Field crop: tomato
Growth stage: 1
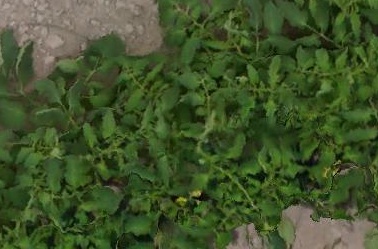
Species: tomato